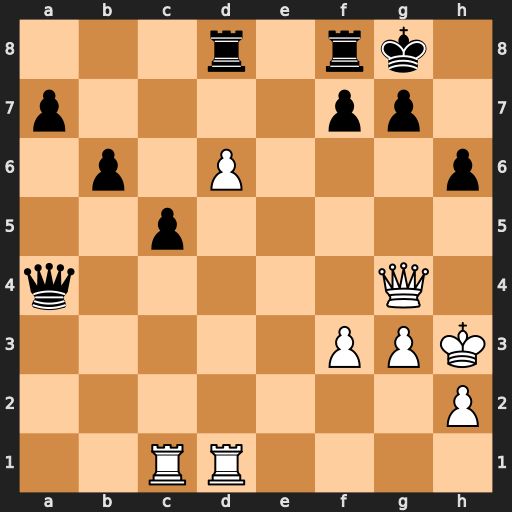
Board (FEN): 3r1rk1/p4pp1/1p1P3p/2p5/q5Q1/5PPK/7P/2RR4
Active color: w
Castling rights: -
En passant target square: -
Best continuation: Qxa4